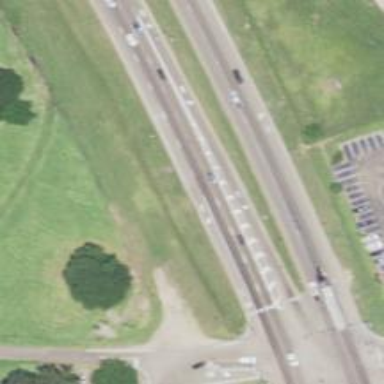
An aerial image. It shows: Trunk link road with asphalt surface.